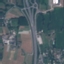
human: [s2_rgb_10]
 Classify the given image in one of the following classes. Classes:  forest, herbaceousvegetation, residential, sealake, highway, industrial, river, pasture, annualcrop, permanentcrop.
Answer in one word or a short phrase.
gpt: Highway